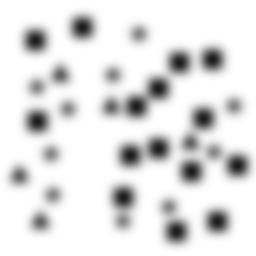
Squares: 15
Triangles: 5
Stars: 10
Total shapes: 30